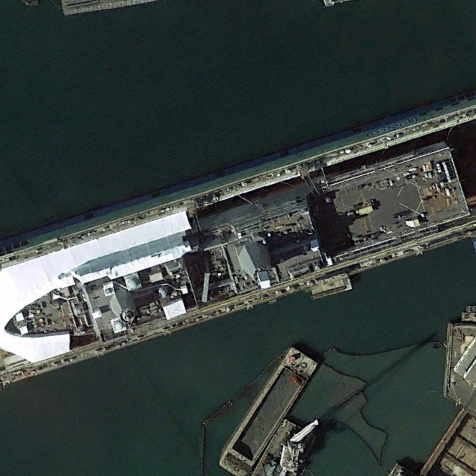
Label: combat